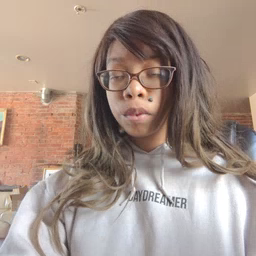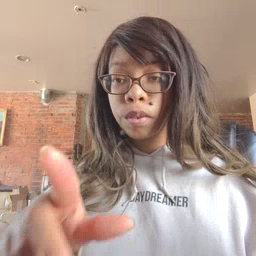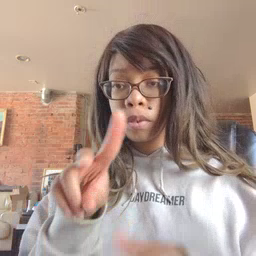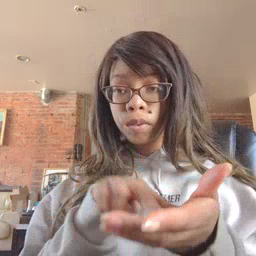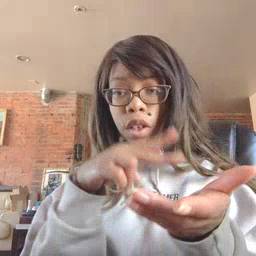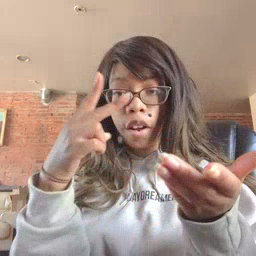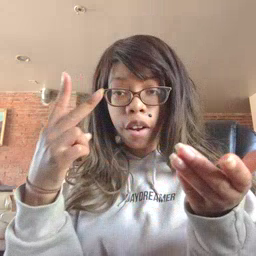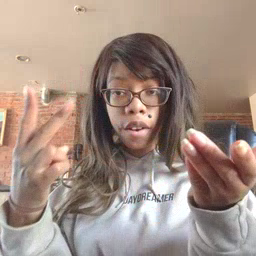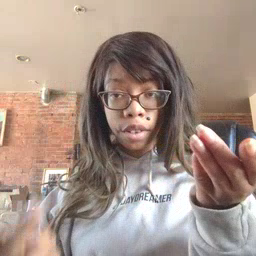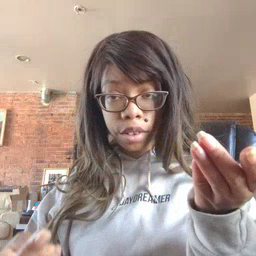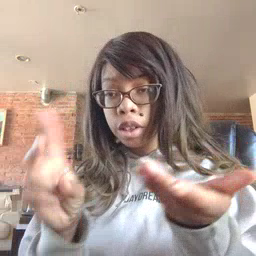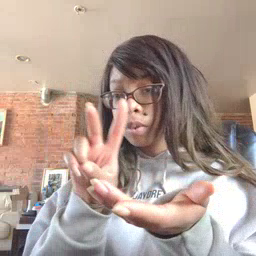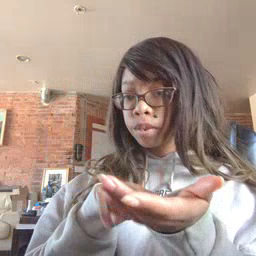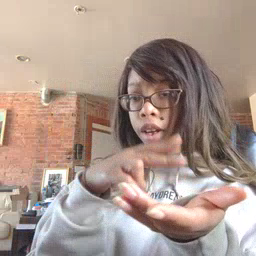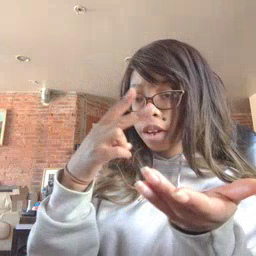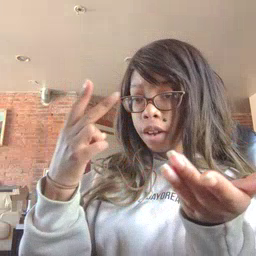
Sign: fall